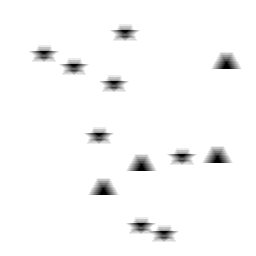
Squares: 0
Triangles: 4
Stars: 8
Total shapes: 12